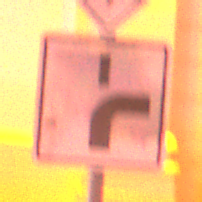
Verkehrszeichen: VerlaufVorfahrtsstrasse8
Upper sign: Vorfahrtsstrasse
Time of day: Night
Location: Outdoor (Urban)
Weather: Overcast
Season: Winter
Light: Artificial